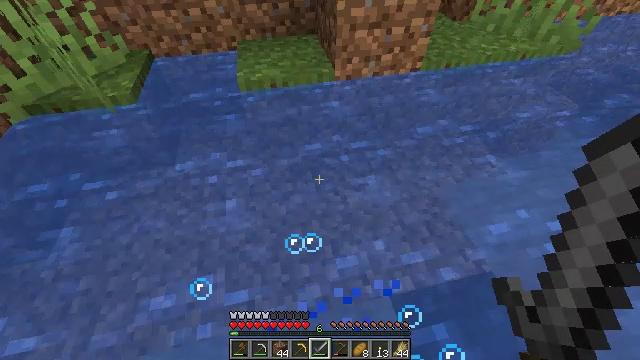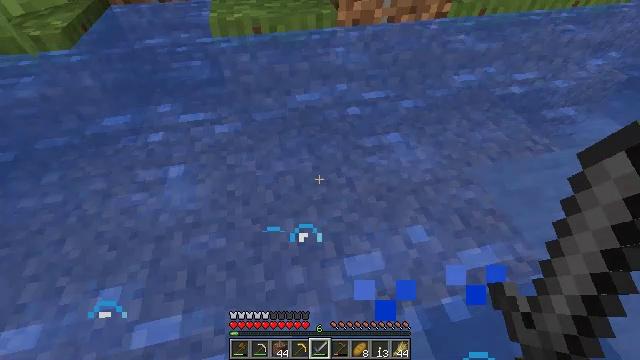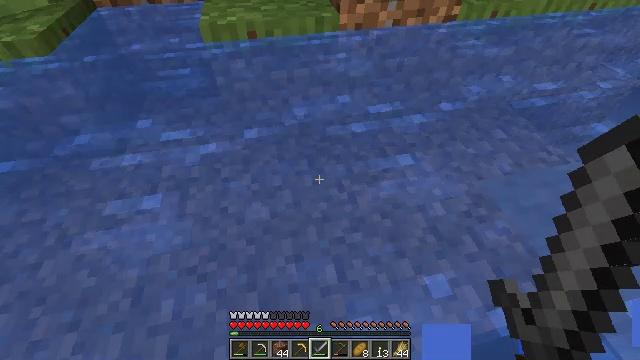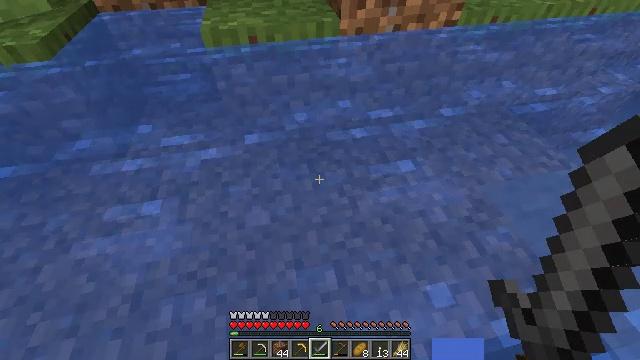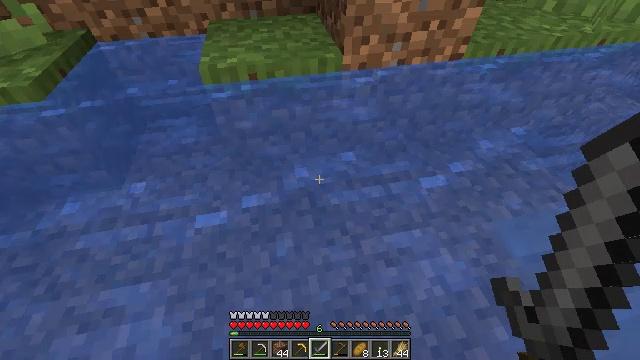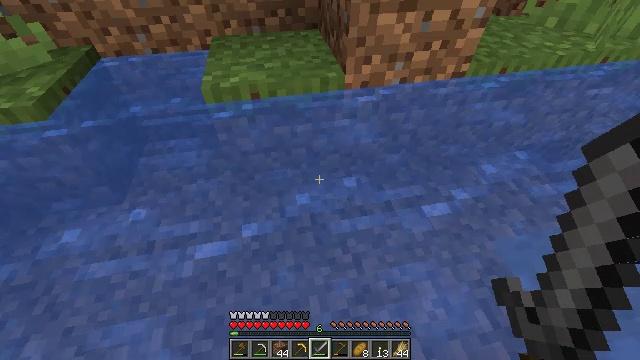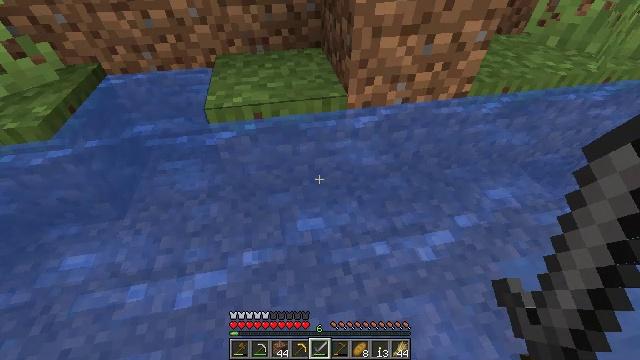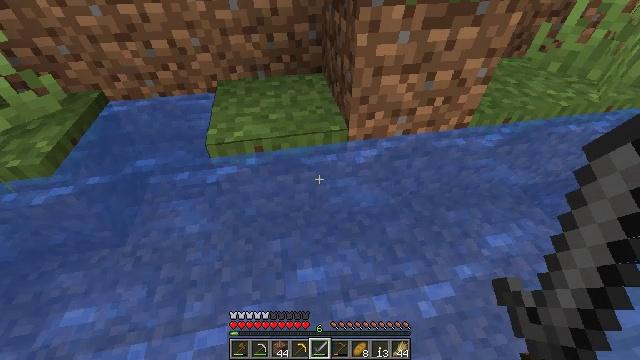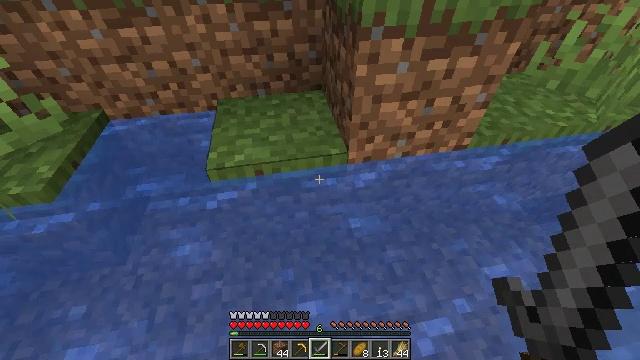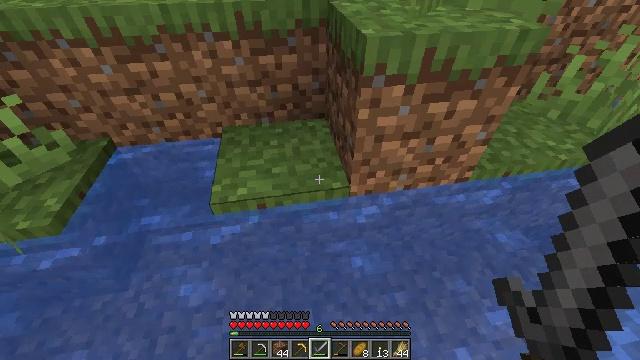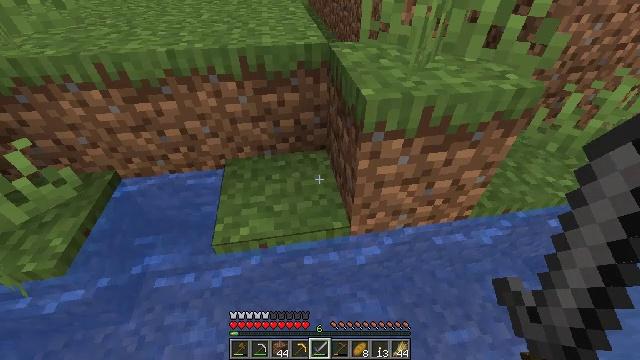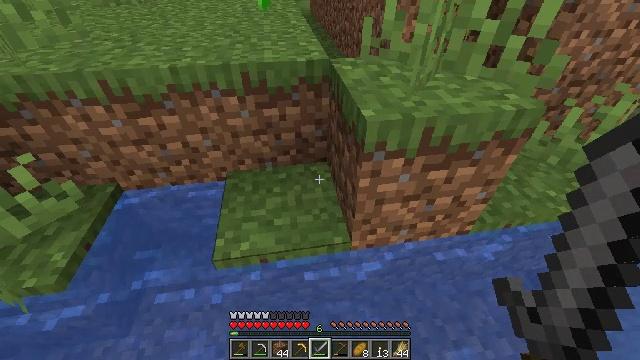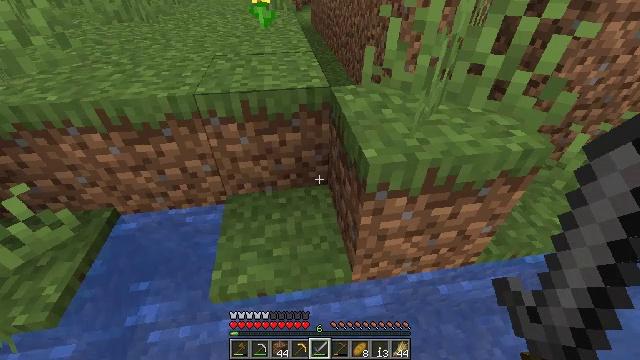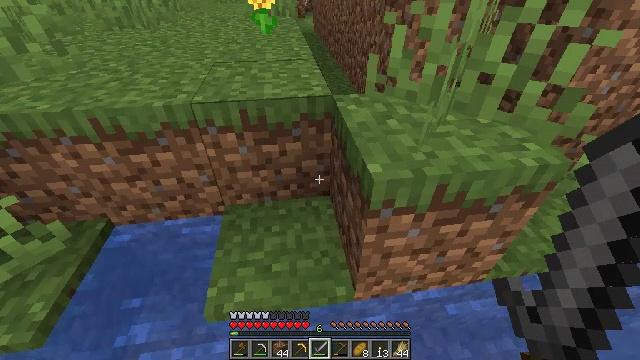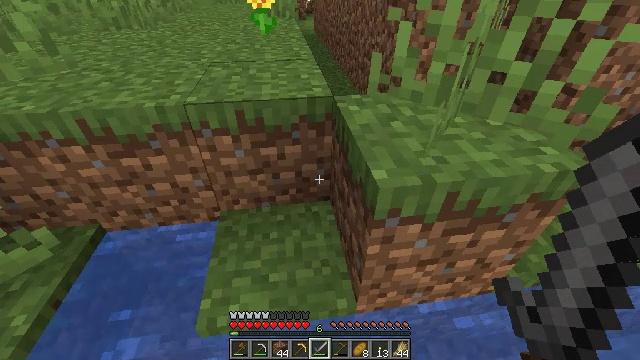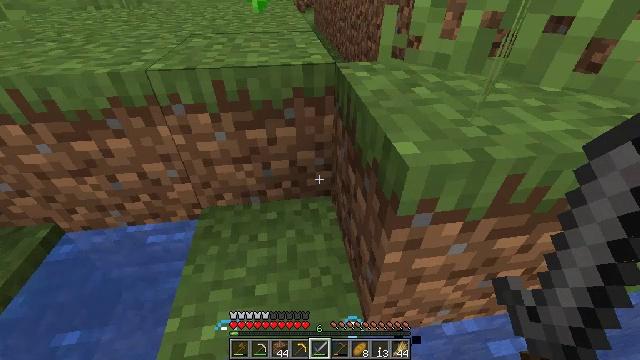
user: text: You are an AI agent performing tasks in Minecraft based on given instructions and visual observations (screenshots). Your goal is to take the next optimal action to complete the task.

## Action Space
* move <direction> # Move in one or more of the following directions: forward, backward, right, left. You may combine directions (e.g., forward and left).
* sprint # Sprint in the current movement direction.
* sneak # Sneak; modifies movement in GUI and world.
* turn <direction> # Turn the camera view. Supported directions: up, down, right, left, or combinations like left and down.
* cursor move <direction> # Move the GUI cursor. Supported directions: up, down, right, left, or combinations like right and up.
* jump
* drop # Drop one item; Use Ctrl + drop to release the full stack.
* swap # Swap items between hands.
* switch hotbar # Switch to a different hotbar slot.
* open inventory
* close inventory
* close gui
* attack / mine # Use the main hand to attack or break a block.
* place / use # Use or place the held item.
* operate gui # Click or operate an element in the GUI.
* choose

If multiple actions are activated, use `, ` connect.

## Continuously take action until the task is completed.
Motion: motion action
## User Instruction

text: Make a shield with iron ingot and wooden planks.
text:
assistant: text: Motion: move forward, jump
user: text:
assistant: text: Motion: move forward, jump
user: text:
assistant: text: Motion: move forward, jump
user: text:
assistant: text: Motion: move forward, jump
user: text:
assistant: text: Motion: move forward, jump
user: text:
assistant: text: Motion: move forward, turn up, jump
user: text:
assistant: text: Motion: move forward, jump
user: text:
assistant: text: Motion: move forward, jump
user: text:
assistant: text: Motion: move forward, turn up, jump
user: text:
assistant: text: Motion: move forward, turn up, jump
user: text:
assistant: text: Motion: move forward, jump
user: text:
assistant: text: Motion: move forward, turn up, jump
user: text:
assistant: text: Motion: move forward, turn up, jump
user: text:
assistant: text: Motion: move forward, jump
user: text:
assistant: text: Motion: move forward, jump
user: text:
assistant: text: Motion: move forward, turn left and up, jump
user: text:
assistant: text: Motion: move forward, turn left and up, jump
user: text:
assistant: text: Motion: move forward, turn left and up, jump
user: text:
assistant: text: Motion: move forward, turn left and up, jump
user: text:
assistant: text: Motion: move forward, turn left and up, jump
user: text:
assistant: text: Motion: move forward, turn up, jump
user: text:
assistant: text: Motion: move forward, turn up, jump
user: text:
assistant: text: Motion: move forward, turn up, jump
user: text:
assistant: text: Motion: move forward, turn right and up, jump
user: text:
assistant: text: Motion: move forward, turn right and up, jump
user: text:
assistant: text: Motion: move forward, turn right and up, jump
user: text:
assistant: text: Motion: move forward, jump
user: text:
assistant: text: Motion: move forward, jump
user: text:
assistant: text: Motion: move forward, jump
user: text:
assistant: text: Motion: move forward, jump